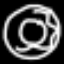
Label: donut